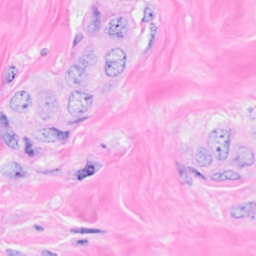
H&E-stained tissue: Breast